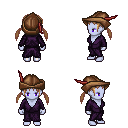
a pixel art fantasy rpg character, female body template, dark elf, purple skin, purple robe, white pants, light blonde twin-tailed hairstyle, leather cap, four views (front, back, left, right), 2x2 character sprite sheet, small pixel art, hard edges, no anti-aliasing